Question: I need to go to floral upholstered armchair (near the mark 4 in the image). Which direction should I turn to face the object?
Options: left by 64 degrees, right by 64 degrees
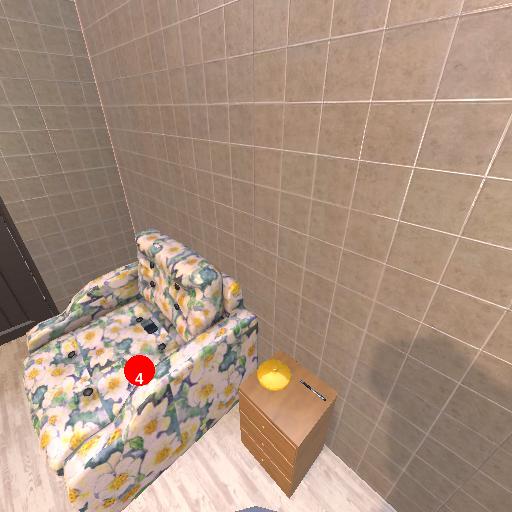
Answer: left by 64 degrees